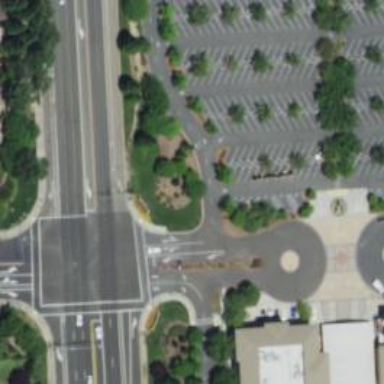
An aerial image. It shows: Crossing road.